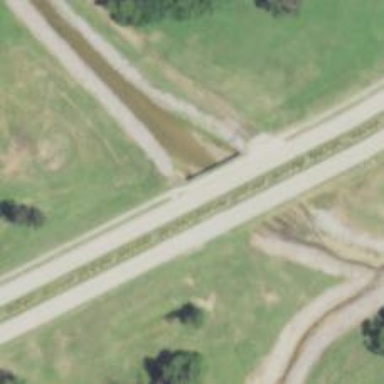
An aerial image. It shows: Tertiary road passing over bridge.